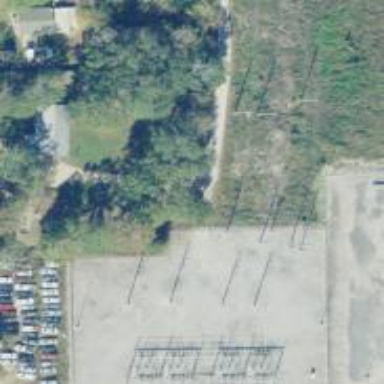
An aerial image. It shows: Power pole.